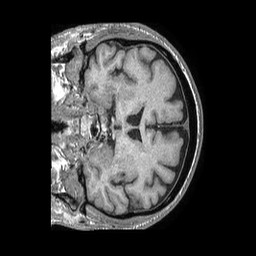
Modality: T1w
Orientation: coronal
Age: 81
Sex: male
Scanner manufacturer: philips
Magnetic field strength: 1.5 T
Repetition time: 0.007748 s
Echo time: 0.003609 s